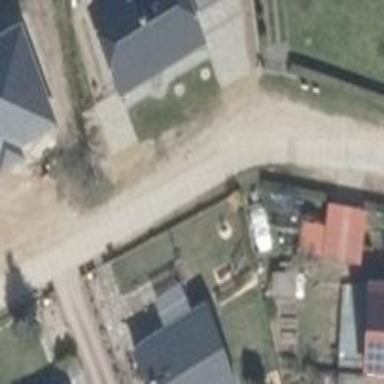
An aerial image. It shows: Residential road with concrete surface.